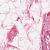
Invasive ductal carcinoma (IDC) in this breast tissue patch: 0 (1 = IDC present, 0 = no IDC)